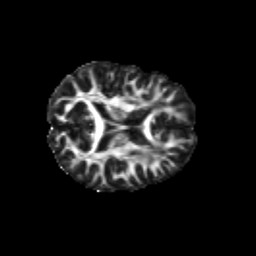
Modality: FA
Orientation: axial
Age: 29
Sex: female
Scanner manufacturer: siemens
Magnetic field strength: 3 T
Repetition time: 1.8 s
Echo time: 0.07 s